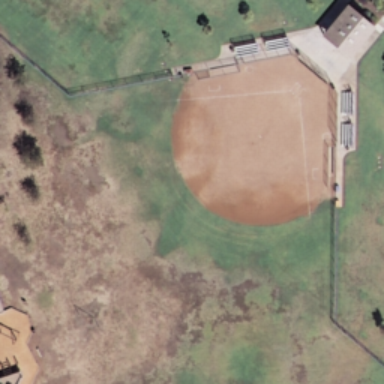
This is an old baseball diamond .